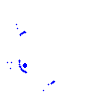
Particle: electron